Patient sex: F
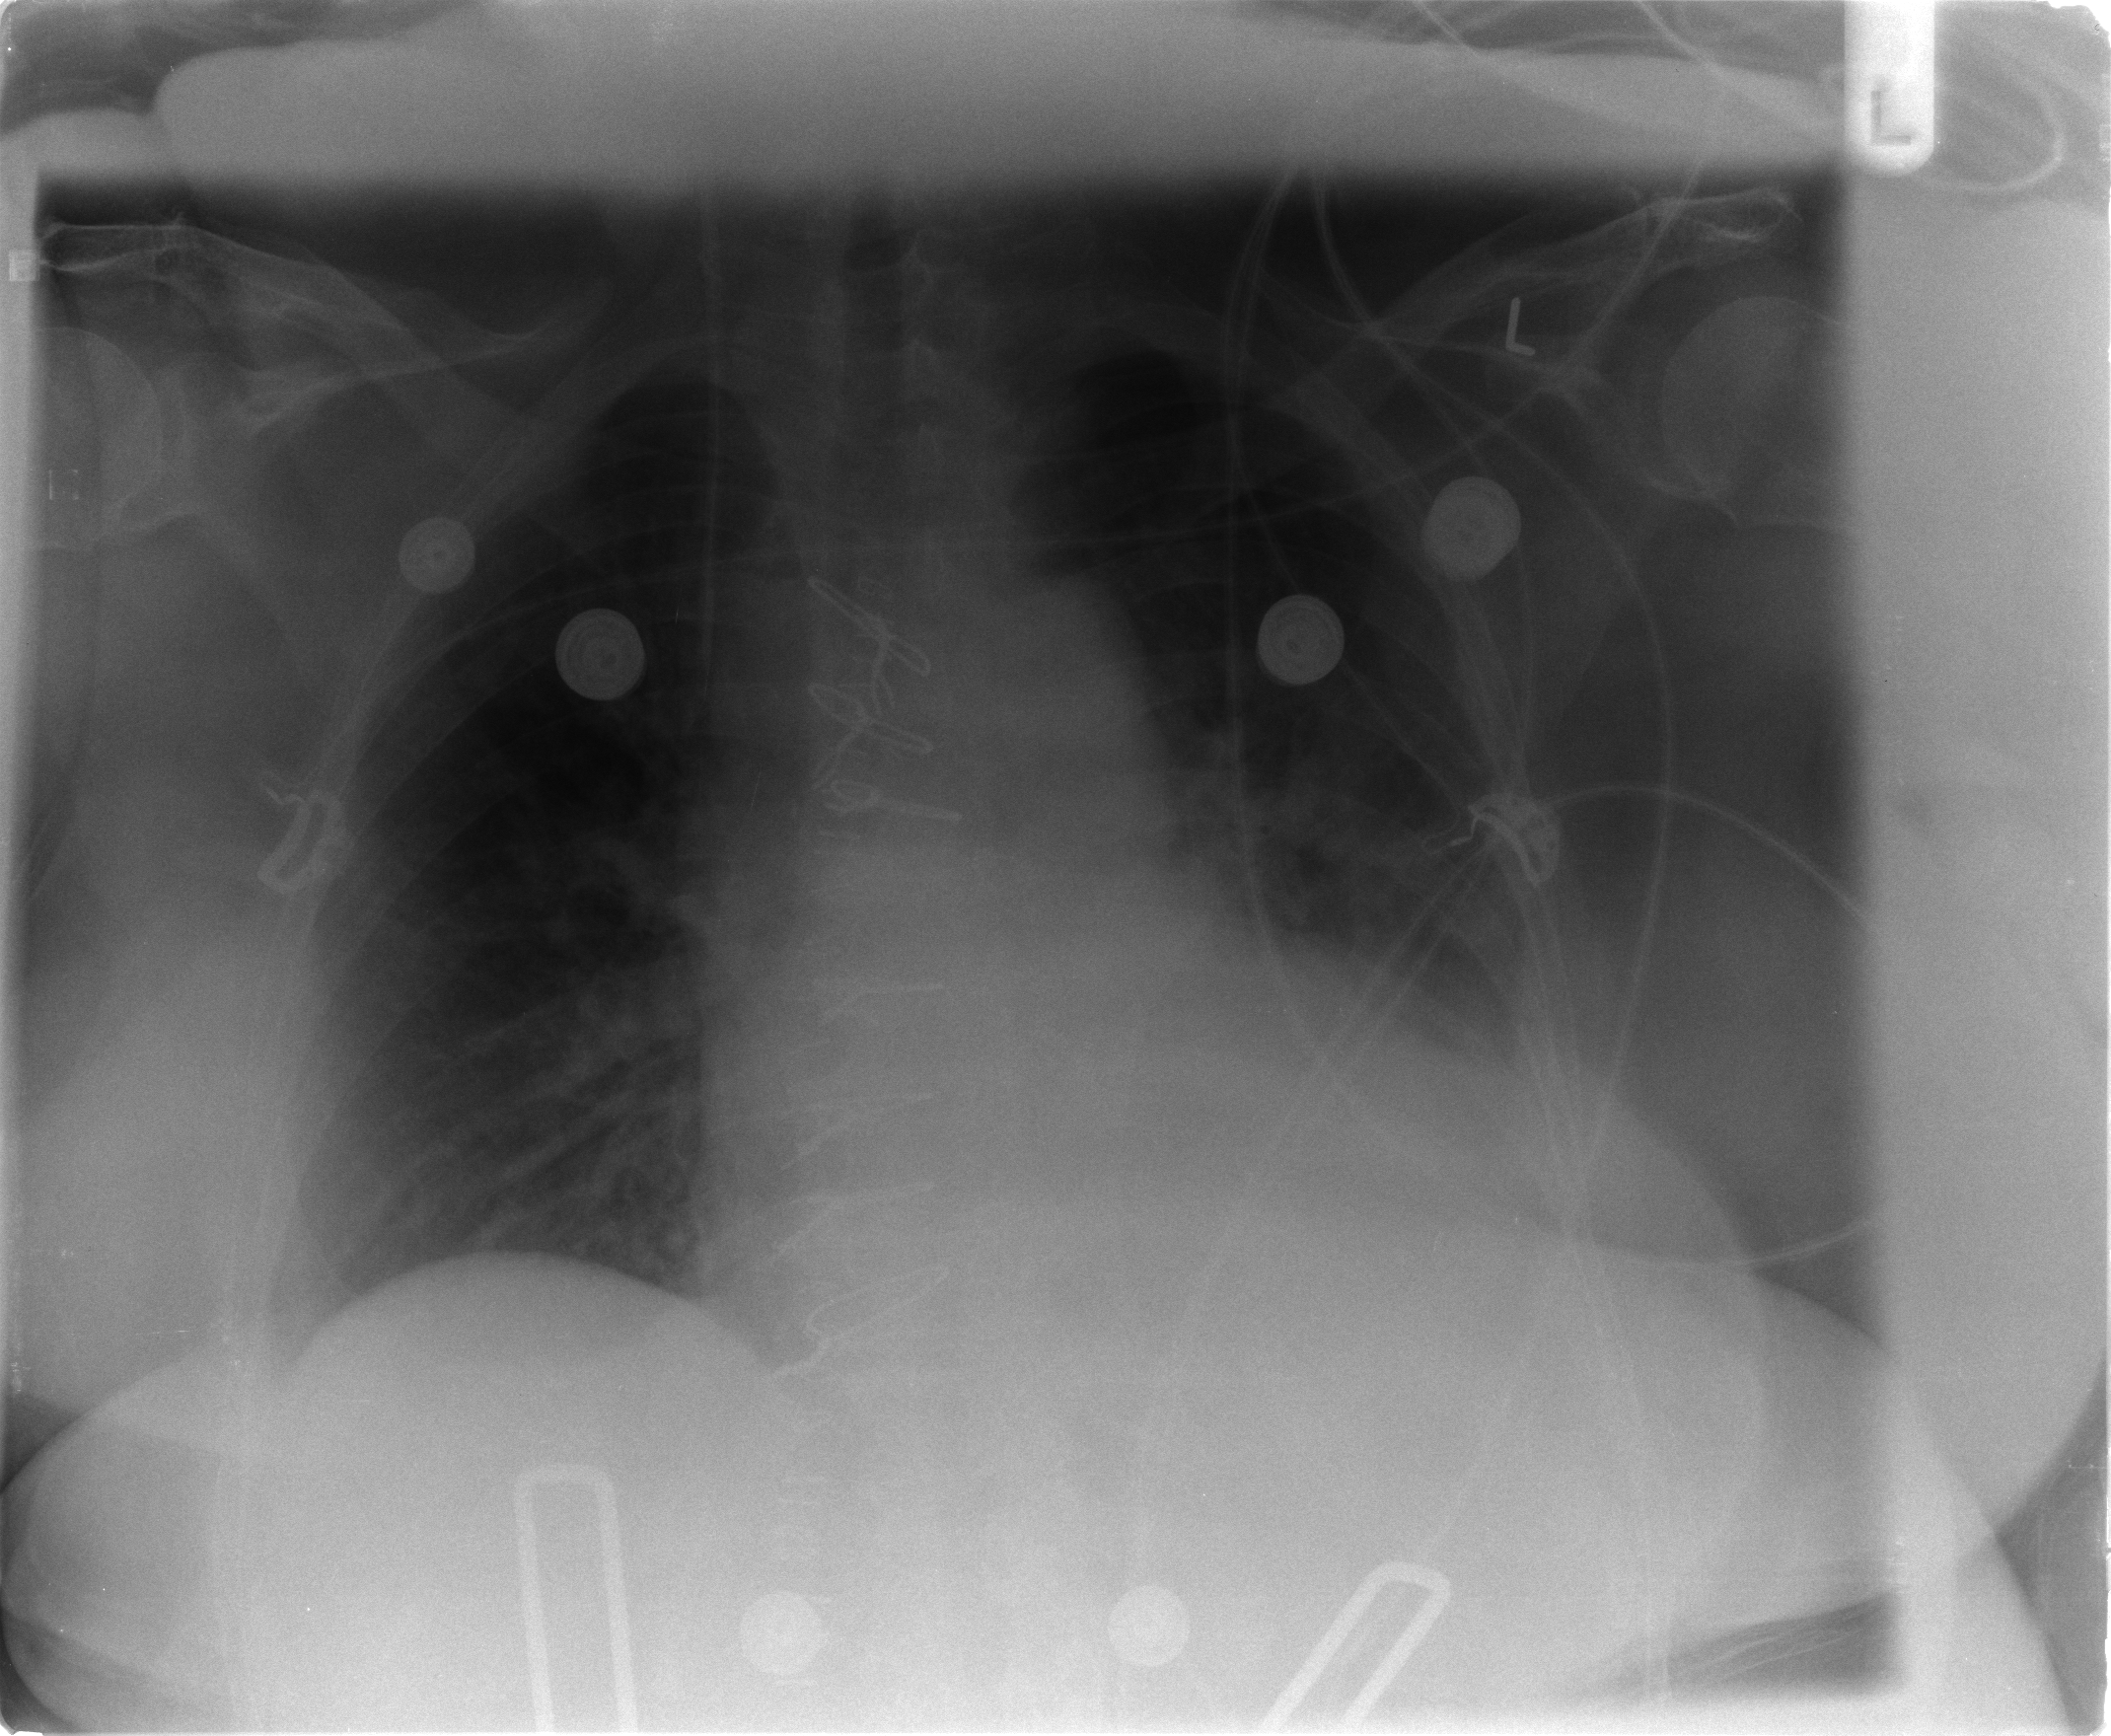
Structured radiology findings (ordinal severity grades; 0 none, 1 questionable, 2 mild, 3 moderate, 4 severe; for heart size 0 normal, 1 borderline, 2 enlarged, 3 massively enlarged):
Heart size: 2
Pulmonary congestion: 0
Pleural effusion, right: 0
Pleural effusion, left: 2
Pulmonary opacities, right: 0
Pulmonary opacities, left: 0
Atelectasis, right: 0
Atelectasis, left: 2